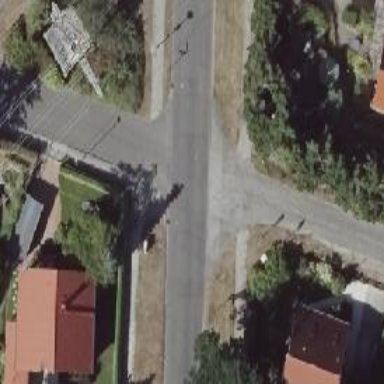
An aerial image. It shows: Unmarked road crossing.